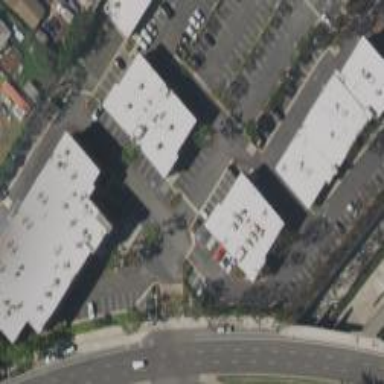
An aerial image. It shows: Healthcare clinic.